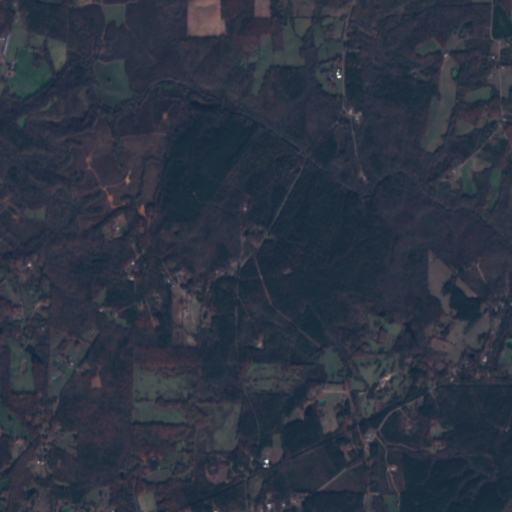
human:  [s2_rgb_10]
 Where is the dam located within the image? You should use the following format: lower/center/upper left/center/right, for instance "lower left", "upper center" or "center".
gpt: The dam is located in the upper center of the image.
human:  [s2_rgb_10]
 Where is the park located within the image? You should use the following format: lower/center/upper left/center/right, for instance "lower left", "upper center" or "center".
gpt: The park is located in the lower center of the image.
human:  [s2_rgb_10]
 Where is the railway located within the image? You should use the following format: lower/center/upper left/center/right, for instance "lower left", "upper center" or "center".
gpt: The railway is located in the lower of the image.
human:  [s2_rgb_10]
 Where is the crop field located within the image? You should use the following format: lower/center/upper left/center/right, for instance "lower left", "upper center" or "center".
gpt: There is no crop field in the image.